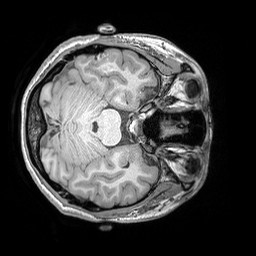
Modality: T1w
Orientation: axial
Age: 24
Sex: female
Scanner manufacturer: siemens
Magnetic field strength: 3 T
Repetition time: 2.53 s
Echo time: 0.00326 s